Field crop: tomato
Growth stage: 1
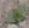
Species: solanum